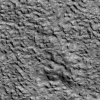
Atmospheric dust classification: not_dusty